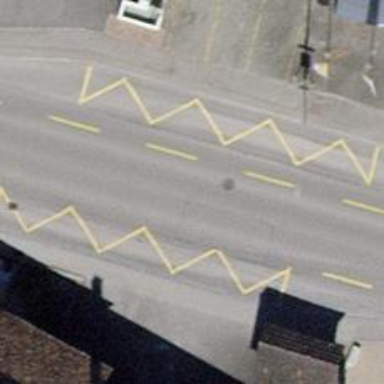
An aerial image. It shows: Bus stop with designated stop position for public transport.